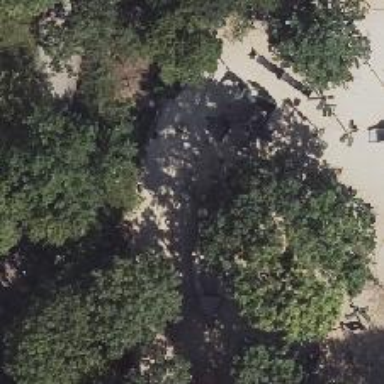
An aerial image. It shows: Playground structure.